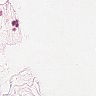
Metastatic tissue present: no